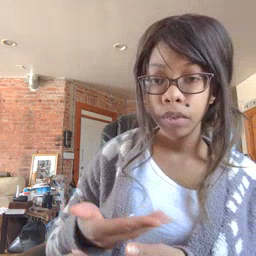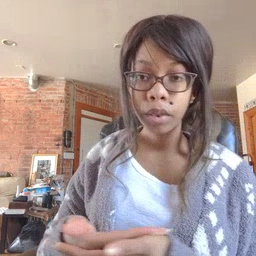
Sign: puppy